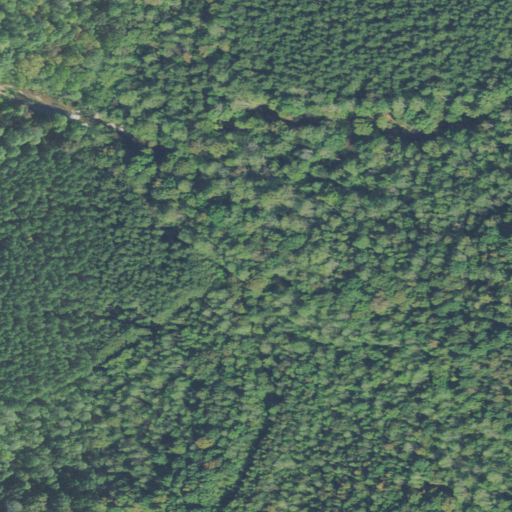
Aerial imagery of valley in Tennessee named George Hollow containing deciduous forest, evergreen forest, woody wetlands, and mixed forest